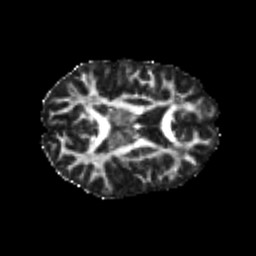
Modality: FA
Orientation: axial
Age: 23
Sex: female
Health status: healthy
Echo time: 0.074 s